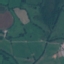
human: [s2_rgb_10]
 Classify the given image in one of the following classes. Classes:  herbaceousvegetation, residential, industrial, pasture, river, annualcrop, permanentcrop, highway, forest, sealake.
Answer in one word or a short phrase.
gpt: Pasture